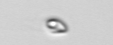
Label: nanoplankton_mix